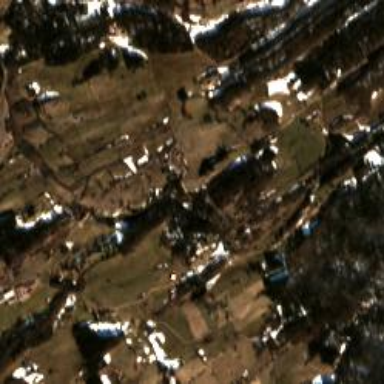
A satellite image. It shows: Small hamlet.